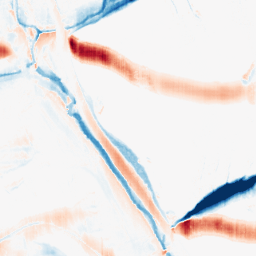
Category: morphological
Decomposition family: morphological_ellipse
Decomposition parameters: operation: average
width: 30
height: 5
Upsampling method: sinc_blackman
Upsampling parameters: scale: 4
kernel_size: 8
Upsampling scale: 4